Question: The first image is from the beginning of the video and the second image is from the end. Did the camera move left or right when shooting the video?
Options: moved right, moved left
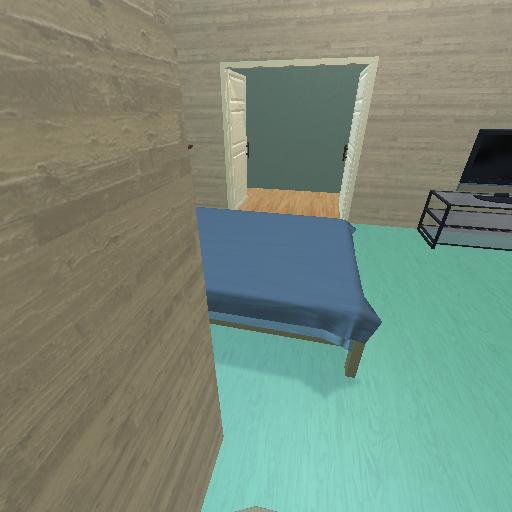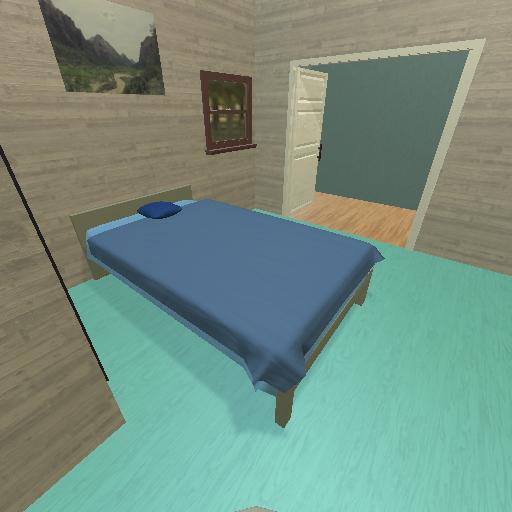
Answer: moved right